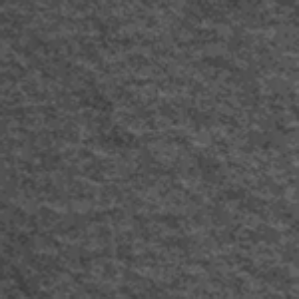
Label: frost